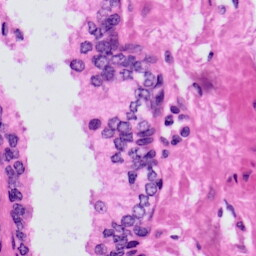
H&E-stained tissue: Prostate